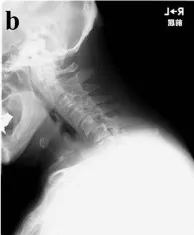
Plain X-ray film images showing slight spondylolisthesis of C5 immediately after a traffic accident. Flexion position.
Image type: radiology (x_ray)